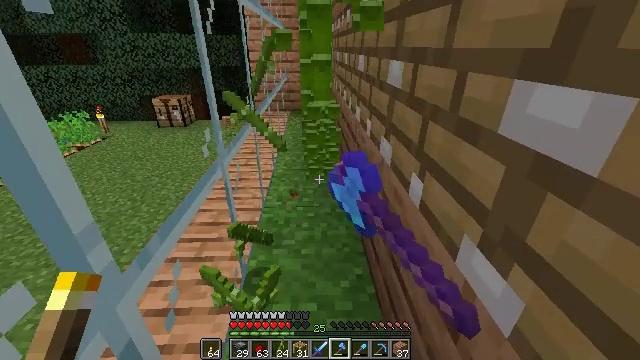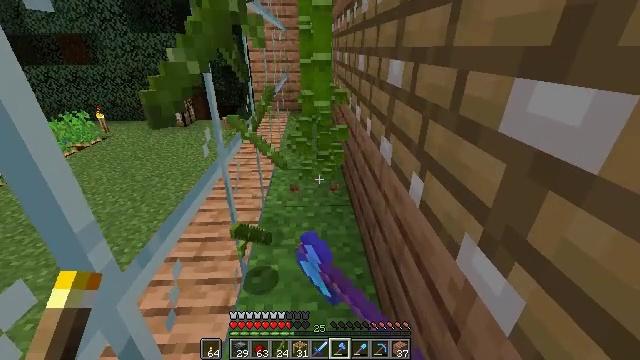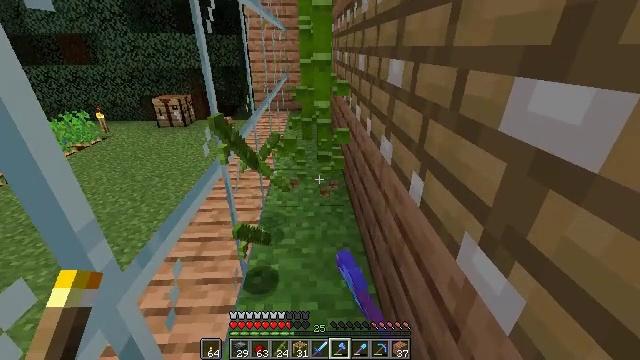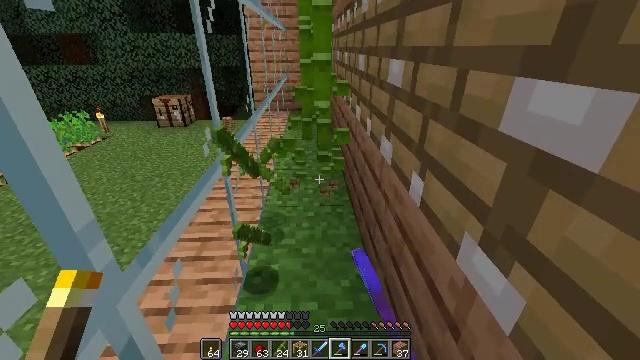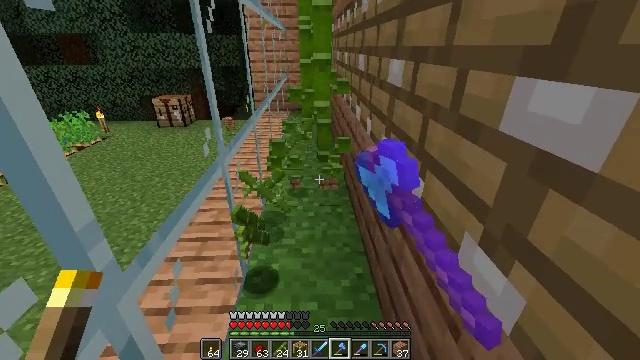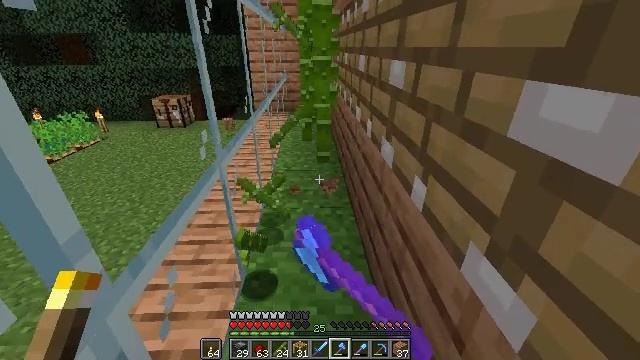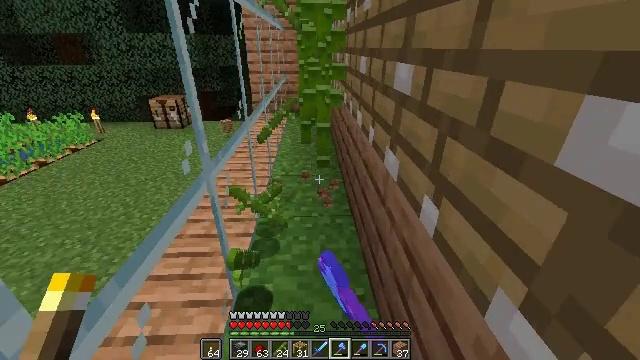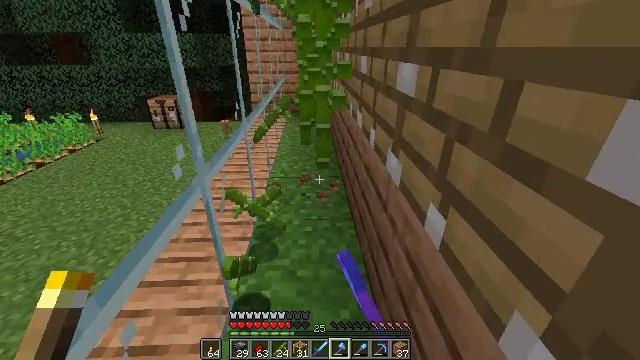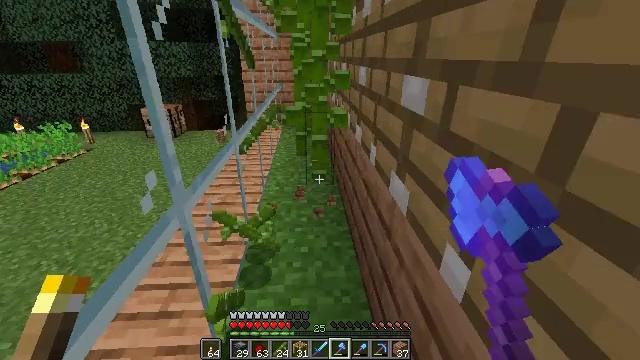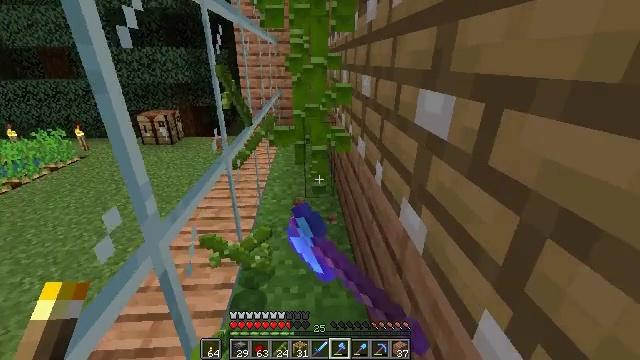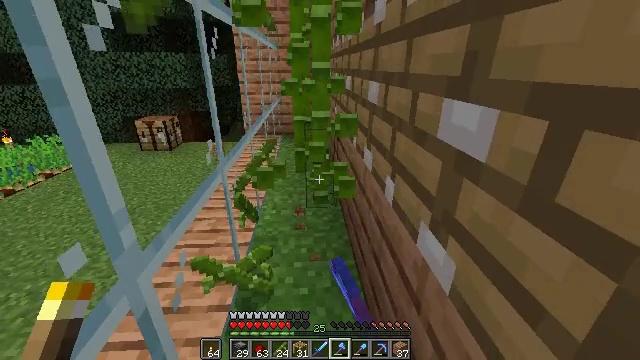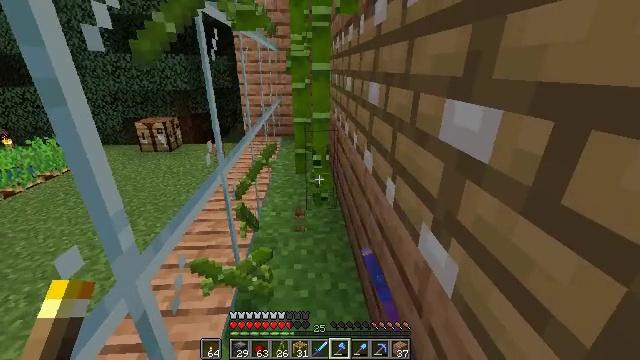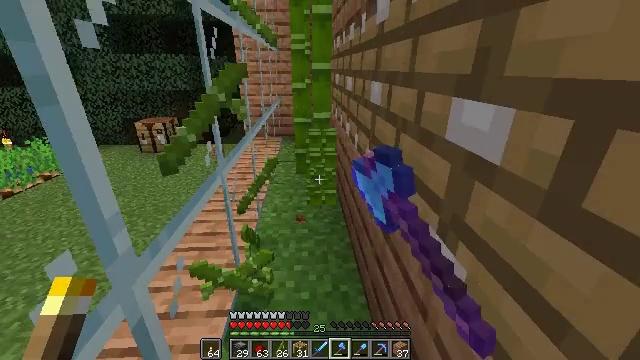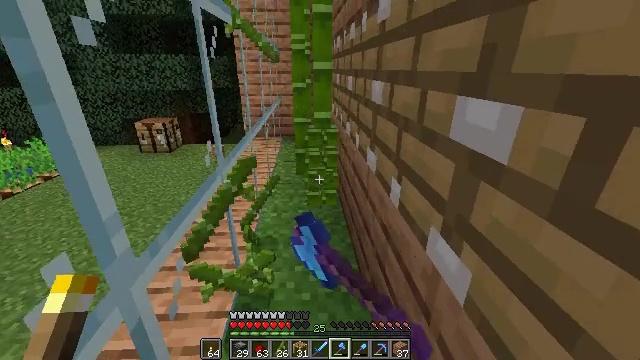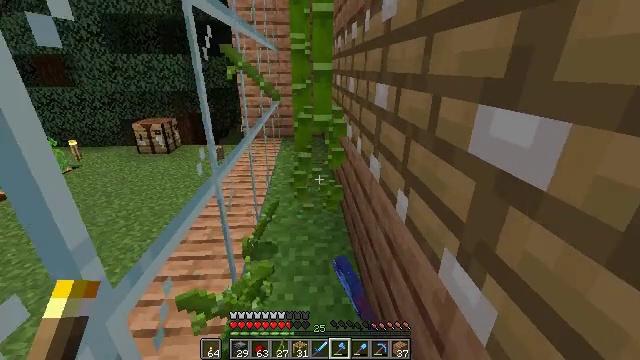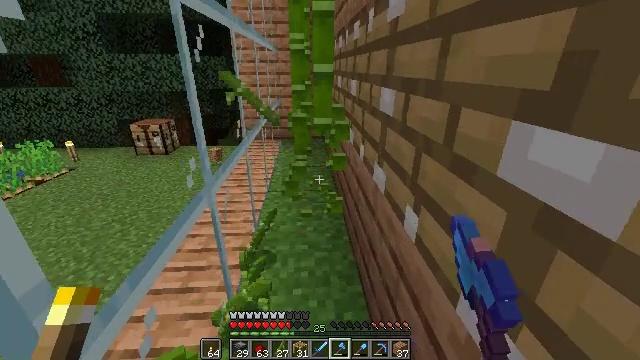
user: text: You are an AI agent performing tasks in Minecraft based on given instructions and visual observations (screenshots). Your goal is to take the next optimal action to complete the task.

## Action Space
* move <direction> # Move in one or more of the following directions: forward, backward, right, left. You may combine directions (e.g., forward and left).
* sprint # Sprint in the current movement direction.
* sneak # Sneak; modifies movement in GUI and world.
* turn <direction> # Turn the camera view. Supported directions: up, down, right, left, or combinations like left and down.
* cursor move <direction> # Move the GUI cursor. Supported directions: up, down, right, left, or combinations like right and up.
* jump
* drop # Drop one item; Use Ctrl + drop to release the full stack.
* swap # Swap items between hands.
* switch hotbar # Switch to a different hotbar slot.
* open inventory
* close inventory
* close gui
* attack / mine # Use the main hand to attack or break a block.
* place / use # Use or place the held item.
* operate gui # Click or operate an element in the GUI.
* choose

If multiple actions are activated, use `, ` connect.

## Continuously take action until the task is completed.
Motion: motion action
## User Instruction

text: Mine bamboo with your hand.
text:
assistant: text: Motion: attack / mine
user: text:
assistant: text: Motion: attack / mine
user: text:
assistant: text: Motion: attack / mine
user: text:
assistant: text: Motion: attack / mine
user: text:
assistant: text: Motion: move forward, attack / mine
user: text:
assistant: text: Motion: move forward, attack / mine
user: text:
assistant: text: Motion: move forward, attack / mine
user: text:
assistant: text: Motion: move forward, turn up, attack / mine
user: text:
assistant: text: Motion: turn up, attack / mine
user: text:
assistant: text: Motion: attack / mine
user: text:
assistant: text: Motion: attack / mine
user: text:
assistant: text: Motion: attack / mine
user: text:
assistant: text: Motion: attack / mine
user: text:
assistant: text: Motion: move forward, attack / mine
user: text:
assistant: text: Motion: move forward, attack / mine
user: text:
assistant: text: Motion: move forward, attack / mine
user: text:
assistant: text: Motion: move forward, attack / mine
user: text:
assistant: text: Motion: attack / mine
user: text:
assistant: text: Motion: attack / mine
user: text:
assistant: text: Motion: attack / mine
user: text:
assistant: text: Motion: attack / mine
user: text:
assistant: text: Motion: attack / mine
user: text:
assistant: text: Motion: turn left, attack / mine
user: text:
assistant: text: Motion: turn left, attack / mine
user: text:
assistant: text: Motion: move forward, attack / mine
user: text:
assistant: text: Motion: move forward, attack / mine
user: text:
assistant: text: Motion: move forward, attack / mine
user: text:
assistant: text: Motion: move forward, attack / mine
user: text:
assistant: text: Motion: attack / mine
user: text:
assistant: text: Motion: attack / mine